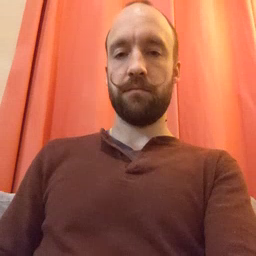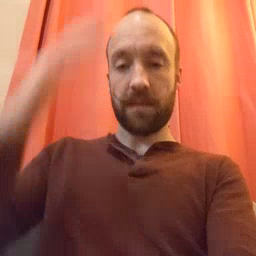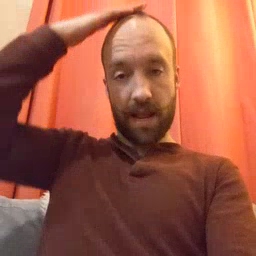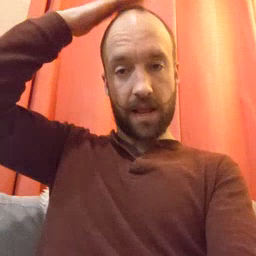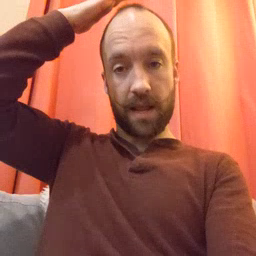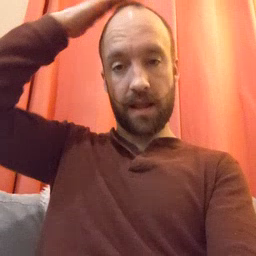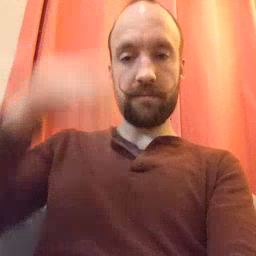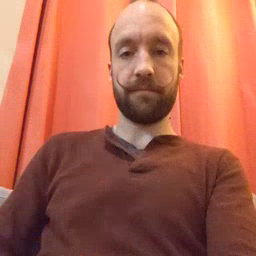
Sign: hat